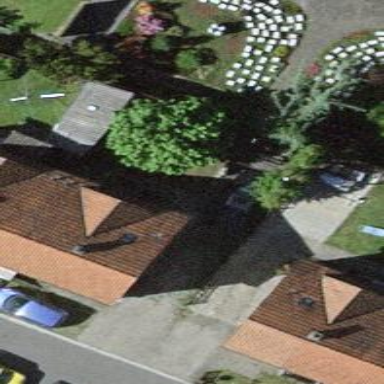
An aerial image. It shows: Terrace building.